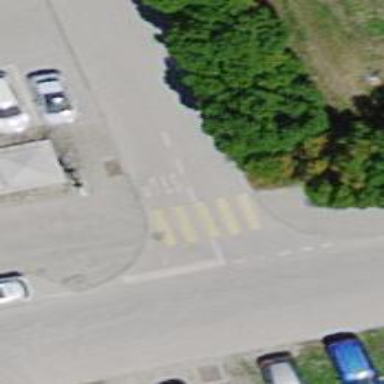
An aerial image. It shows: Pedestrian crossing with zebra markings on the footway.